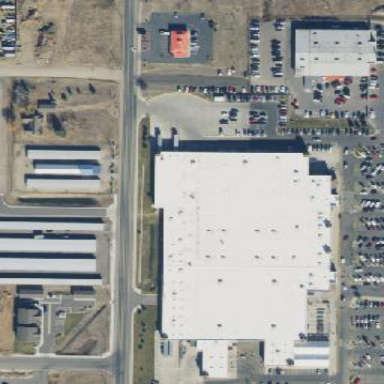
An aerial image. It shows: Supermarket building.